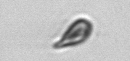
Label: Cryptophyta